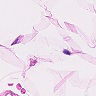
Metastatic tissue present: no